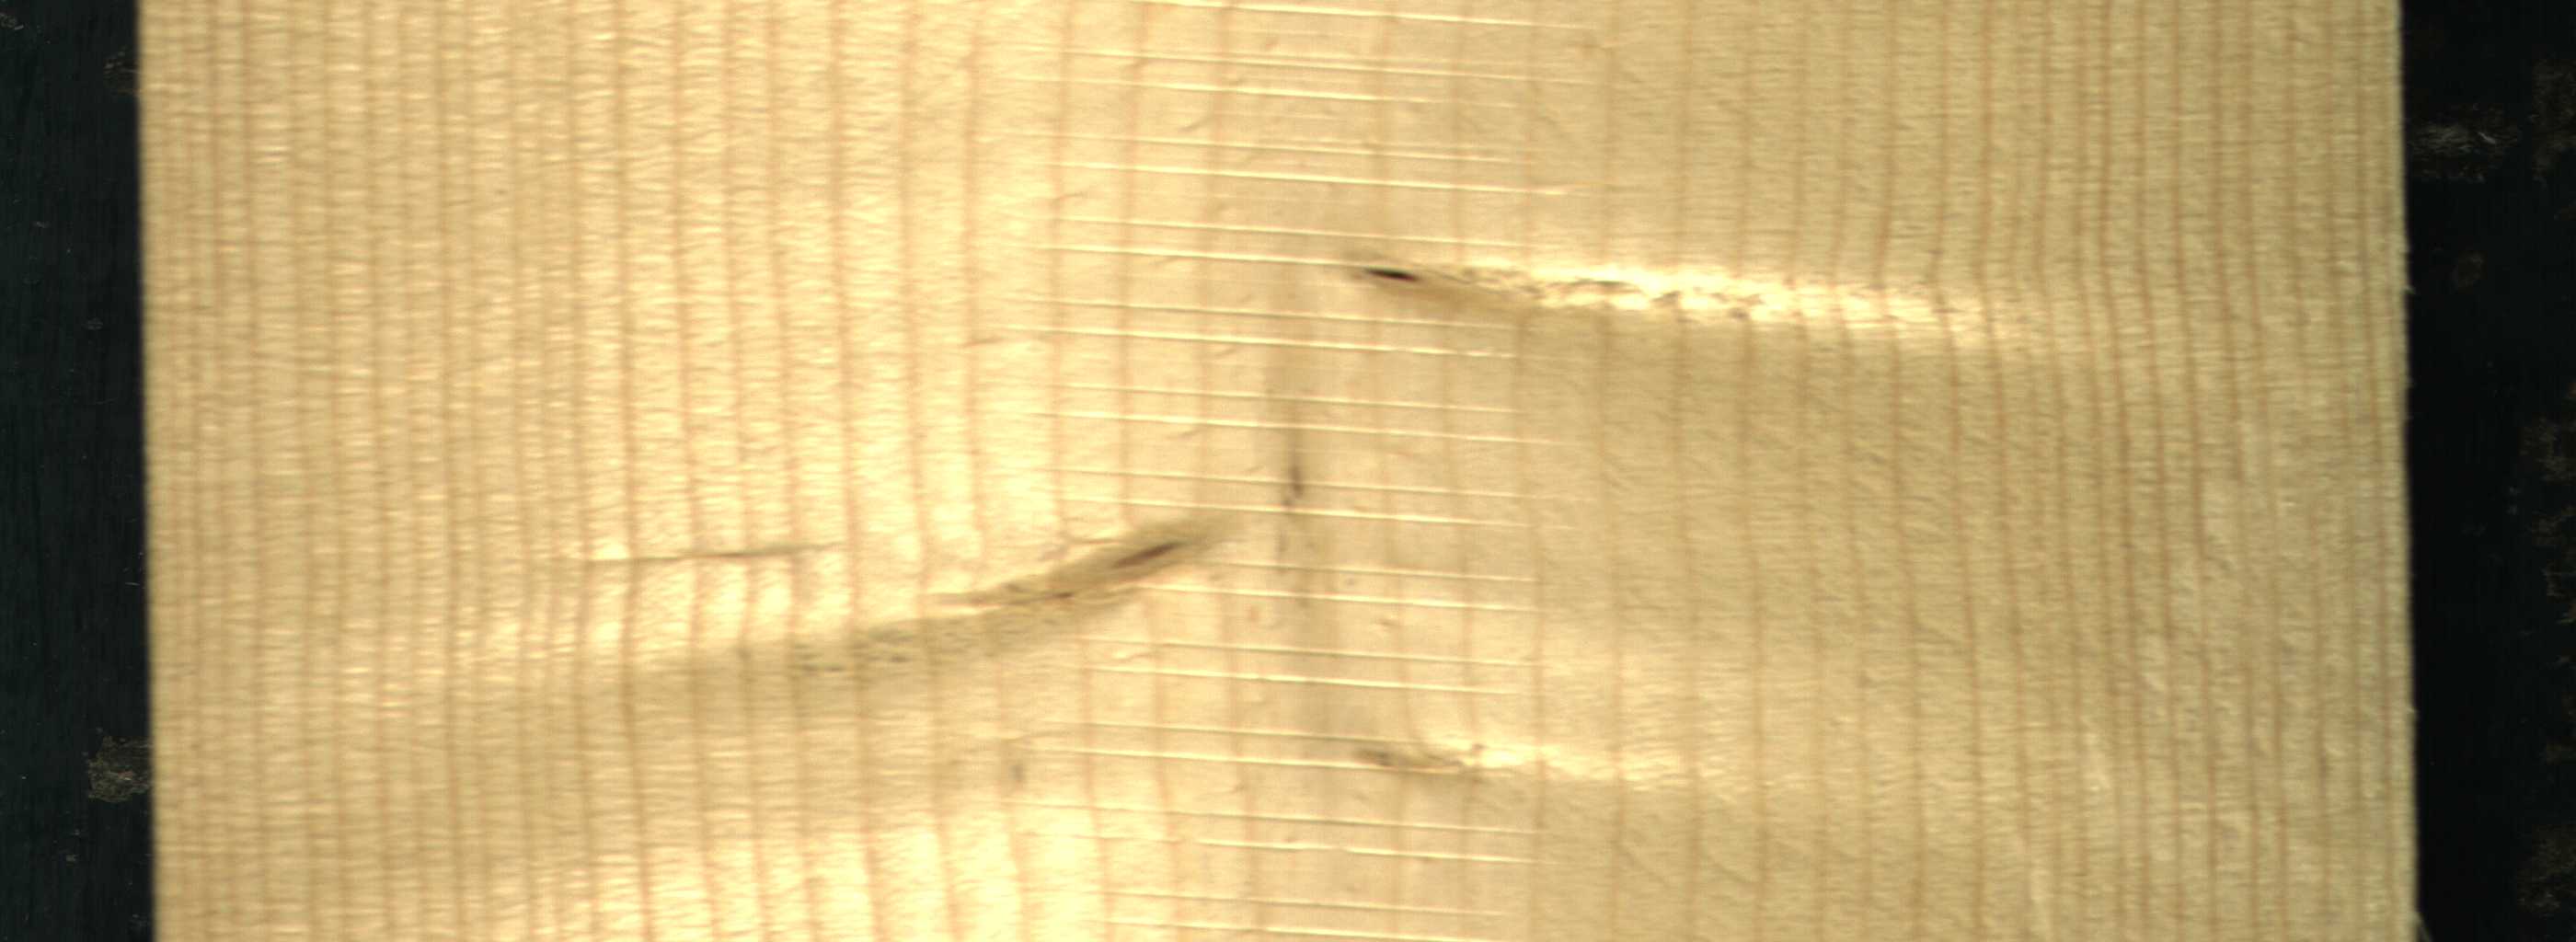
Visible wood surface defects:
Dead_Knot
Live_Knot